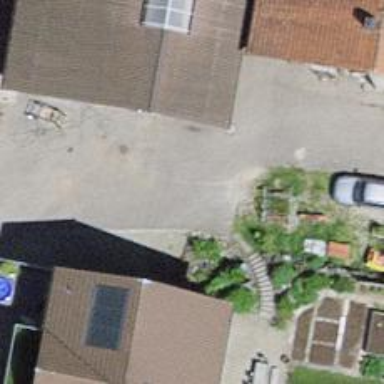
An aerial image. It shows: Driveway.